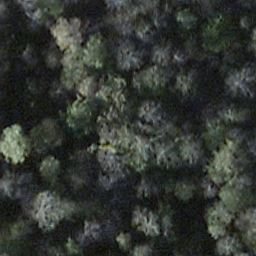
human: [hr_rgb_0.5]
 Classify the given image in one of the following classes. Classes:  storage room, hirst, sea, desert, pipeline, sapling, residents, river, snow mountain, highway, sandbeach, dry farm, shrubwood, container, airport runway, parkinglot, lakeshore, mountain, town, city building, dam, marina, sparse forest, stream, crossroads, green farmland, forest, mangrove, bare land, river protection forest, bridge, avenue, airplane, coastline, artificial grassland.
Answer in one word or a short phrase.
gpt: shrubwood